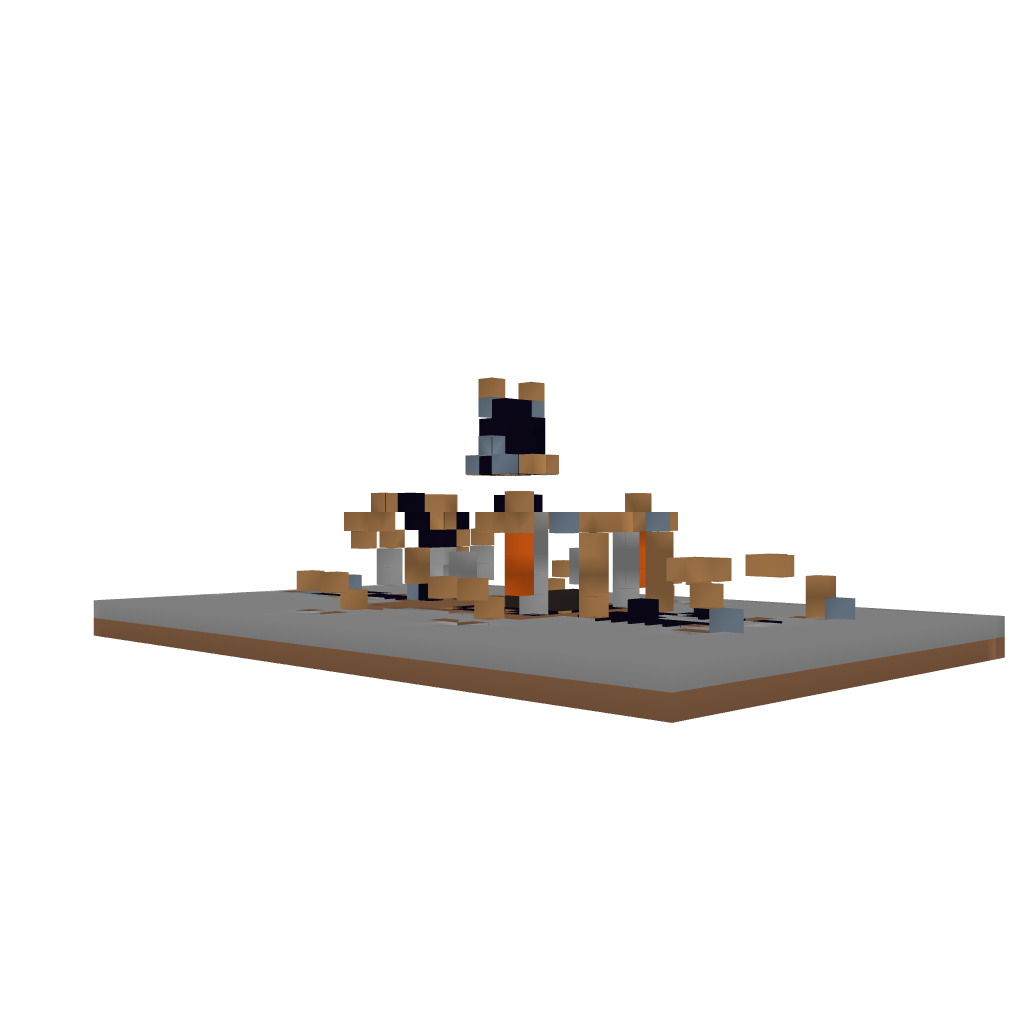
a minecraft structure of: Intricate minecraft house/temple